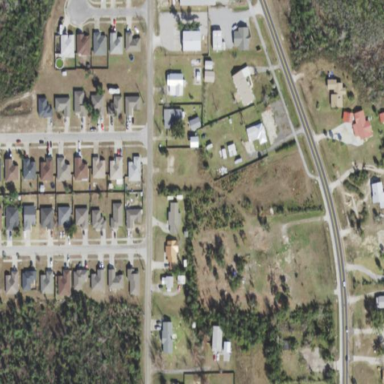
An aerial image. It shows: This residential area consists of single-family homes.